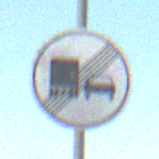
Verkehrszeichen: EndeUeberholverbotKraftfahrzeuge
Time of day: SunriseSunset
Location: Outdoor (Nature)
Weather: PartlyCloudy
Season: NotSpecified
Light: Natural